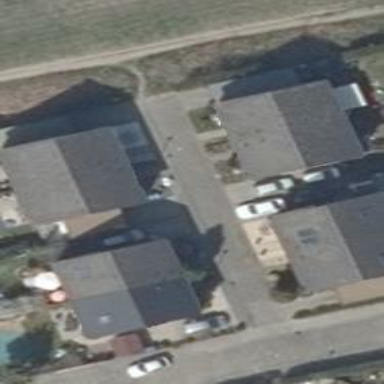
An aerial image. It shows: Semidetached house with gabled roof.